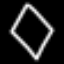
Label: diamond